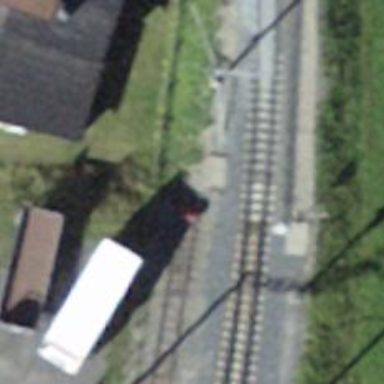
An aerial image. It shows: Narrow-gauge railway siding with electrified contact lines. It consists of one track.